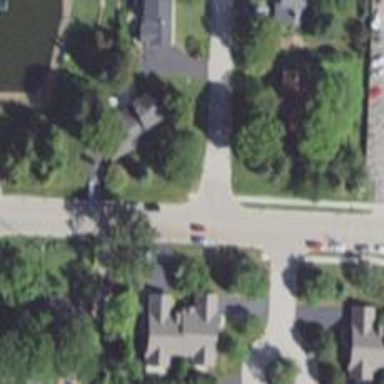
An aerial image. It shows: Unmarked crossing on footway.